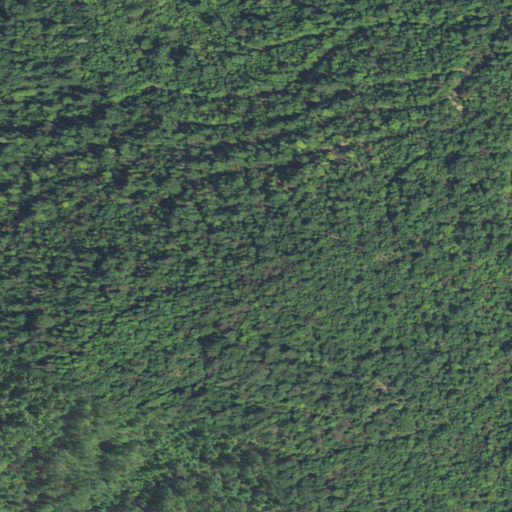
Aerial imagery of mountain in North Carolina named Marks Mountain containing only deciduous forest